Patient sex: M
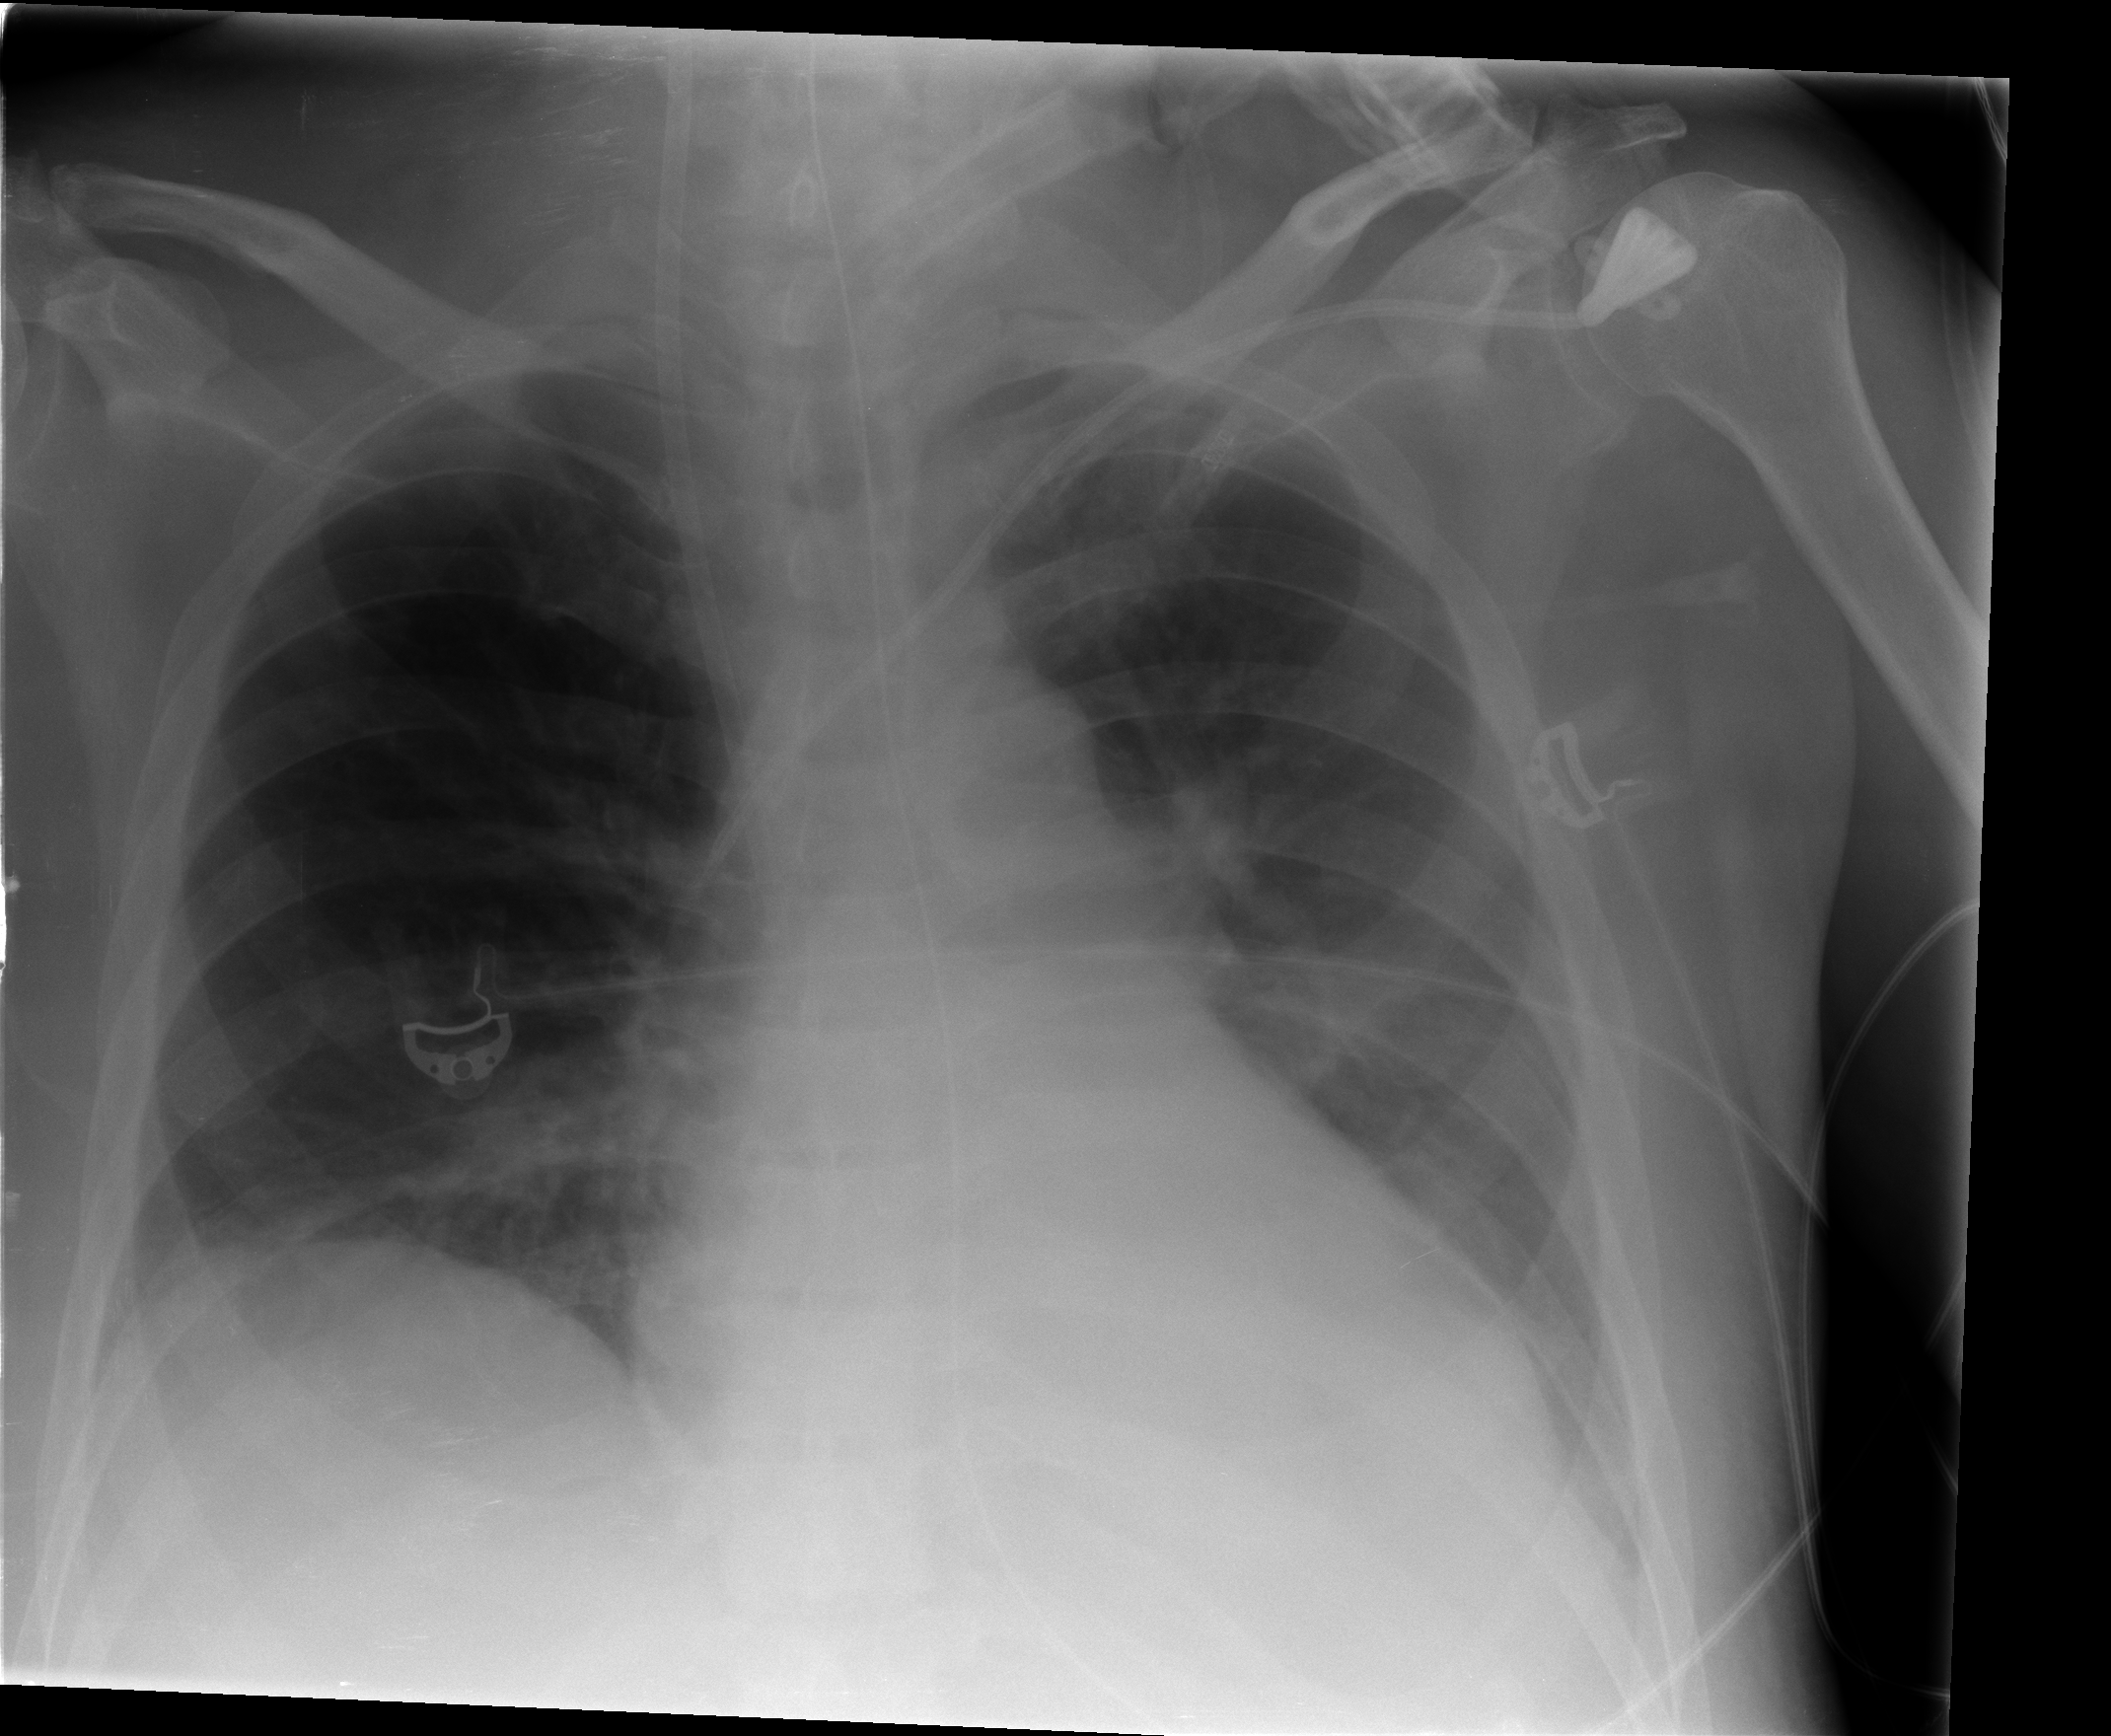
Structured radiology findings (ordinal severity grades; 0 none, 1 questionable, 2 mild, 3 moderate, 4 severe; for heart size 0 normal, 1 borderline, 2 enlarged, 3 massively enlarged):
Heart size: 0
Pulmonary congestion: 2
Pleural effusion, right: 0
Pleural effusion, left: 1
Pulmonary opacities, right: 1
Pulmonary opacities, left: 1
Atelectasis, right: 0
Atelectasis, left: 0